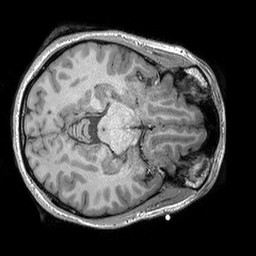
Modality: T1w
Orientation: axial
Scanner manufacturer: siemens
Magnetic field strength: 3 T
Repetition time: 2.3 s
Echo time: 0.00298 s